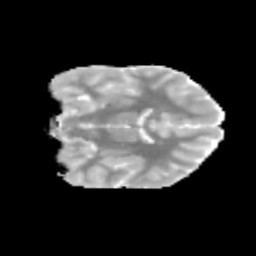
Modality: MD
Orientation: coronal
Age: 12
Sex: male
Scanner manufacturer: siemens
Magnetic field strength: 3 T
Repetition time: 3.8 s
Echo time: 0.07 s